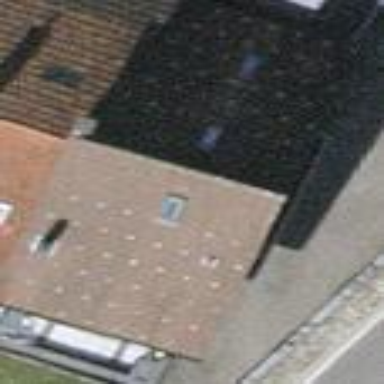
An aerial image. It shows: Building with gabled roof oriented across.